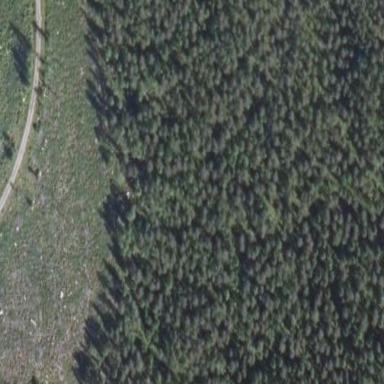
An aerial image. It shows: Woodland consisting mainly of needle-leaved trees.